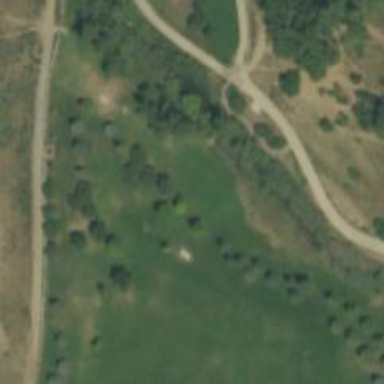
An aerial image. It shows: Disc golf hole.